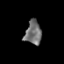
Tissue: prostate
Cell type: T cells
Senescence score: 0.3287
Nuclear area (px): 387
Mean DAPI intensity: 111.946